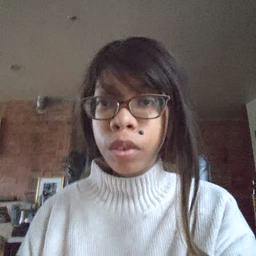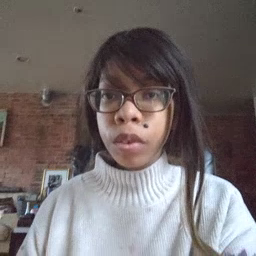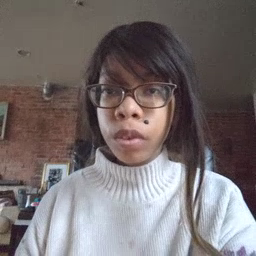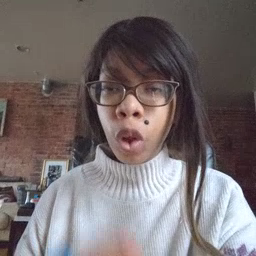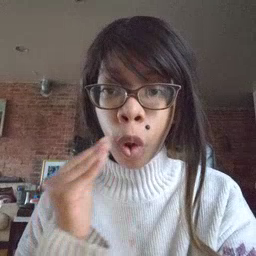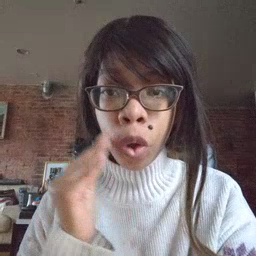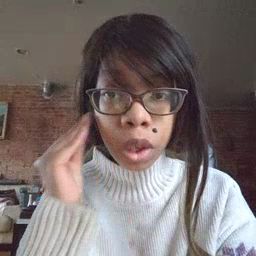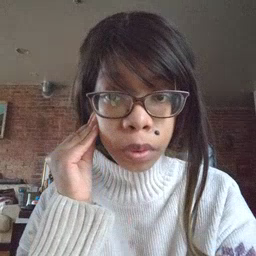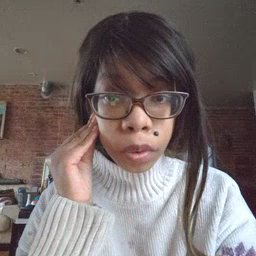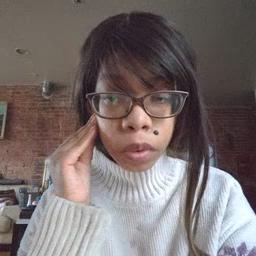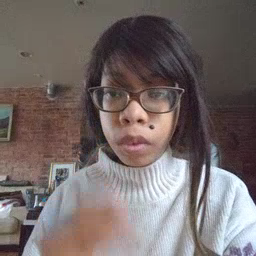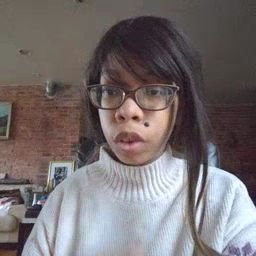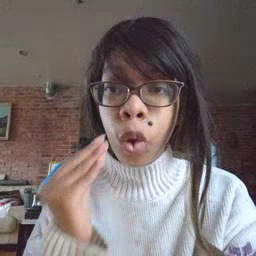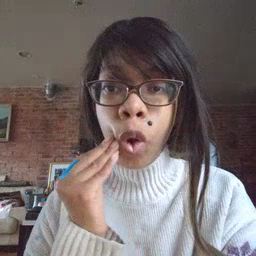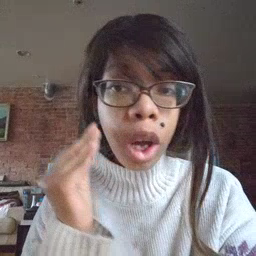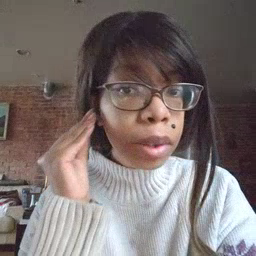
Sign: home